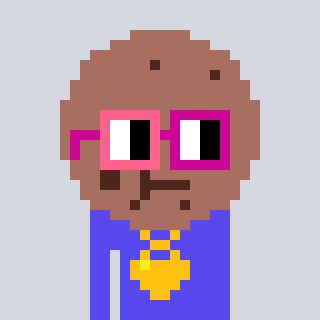
a pixel art character with square pink and red glasses, a cookie-shaped head and a computerblue-colored body on a cool background